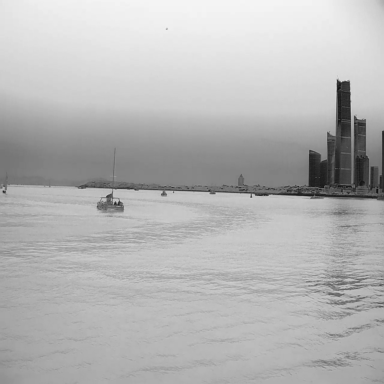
There are two sailboats in the infrared image.